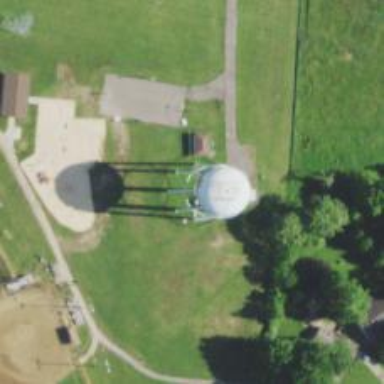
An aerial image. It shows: Water tower that is man-made.